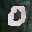
Label: 0